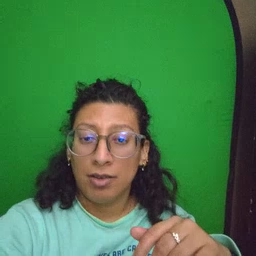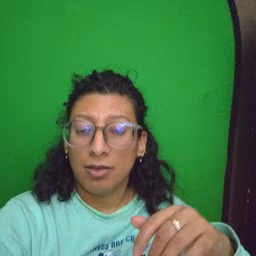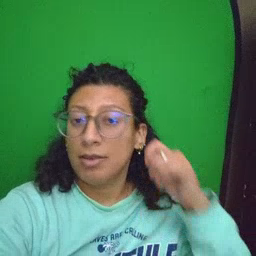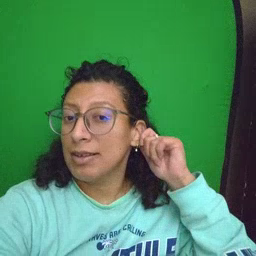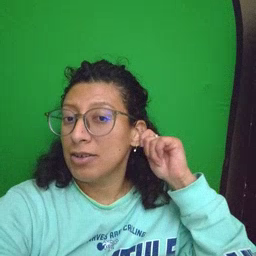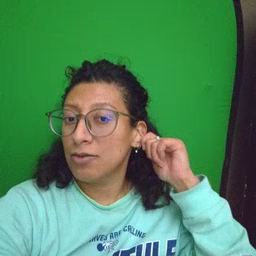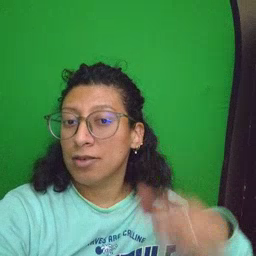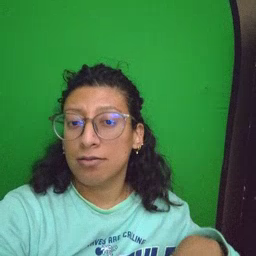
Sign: ear